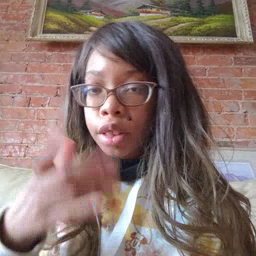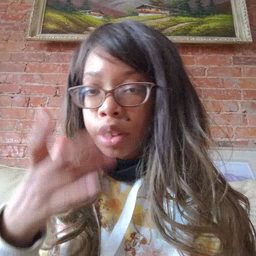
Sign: nap